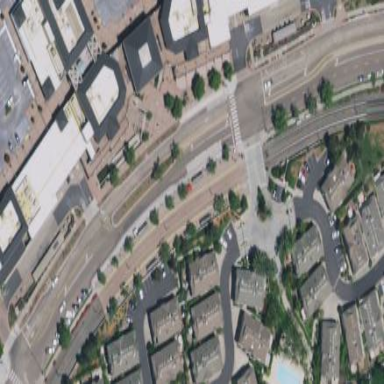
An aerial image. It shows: Platform for light rail public transport.